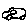
Label: car